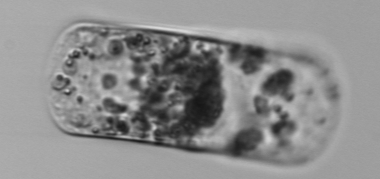
Label: Guinardia_flaccida